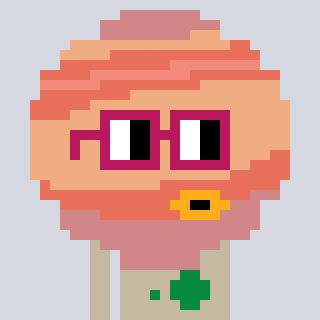
a pixel art character with square dark red glasses, a jupiter-shaped head and a bege-colored body on a cool background